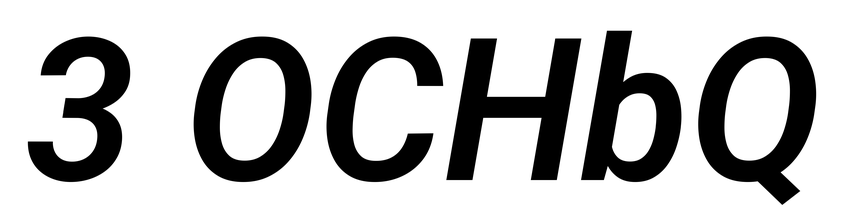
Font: Roboto-Italic_SemiBold_Italic